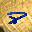
Label: 8